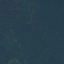
Label: Forest